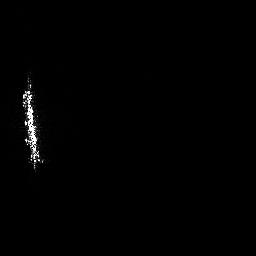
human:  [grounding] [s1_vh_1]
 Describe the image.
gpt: In the satellite image, there is  <ref>1 large ship </ref> <box>[[7, 26, 16, 66, 0]]</box> located at left.